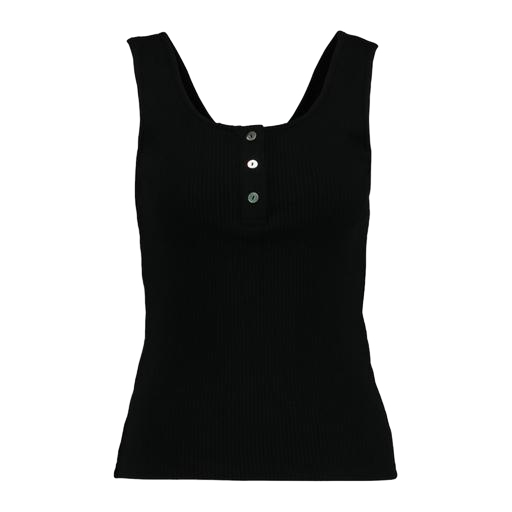
black rib vest, black ribbed henley, black ribbed tank top, white background